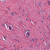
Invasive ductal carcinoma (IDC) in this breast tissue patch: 0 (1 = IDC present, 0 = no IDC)